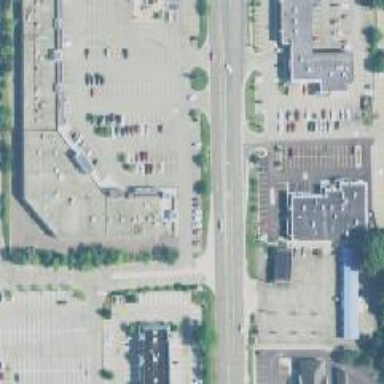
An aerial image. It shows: Retail building.